Aerial crown-view tile of a tropical tree (Barro Colorado Island, Panama), acquired 20250512:
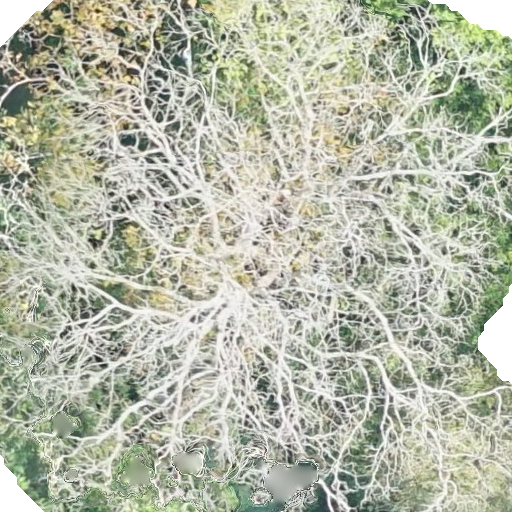
Species: Dipteryx oleifera
GBIF accepted scientific name: Dipteryx oleifera
Crown area: 452.274 m²